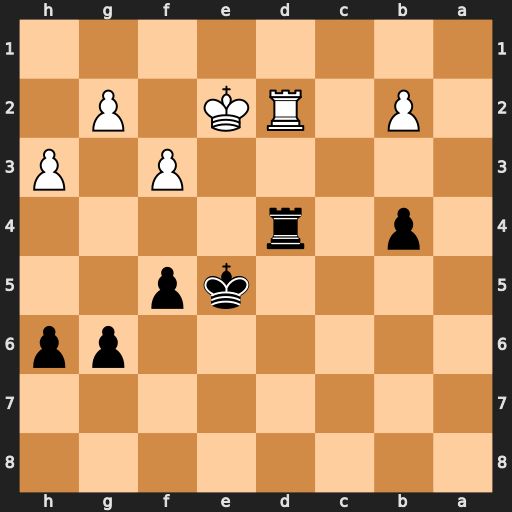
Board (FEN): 8/8/6pp/4kp2/1p1r4/5P1P/1P1RK1P1/8
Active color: b
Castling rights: -
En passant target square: -
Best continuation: Rxd2+ Kxd2 Kf4 Ke2 Kg3